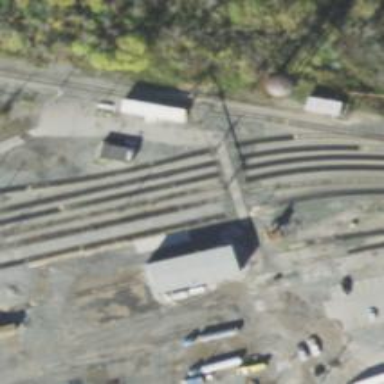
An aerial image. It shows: Railway yard in service.